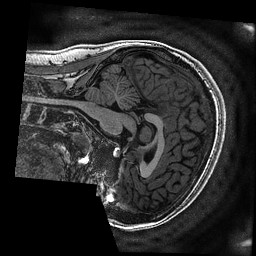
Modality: T1w
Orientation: sagittal
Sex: female
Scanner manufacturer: ge
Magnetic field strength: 3 T
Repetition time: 0.0077 s
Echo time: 0.003436 s